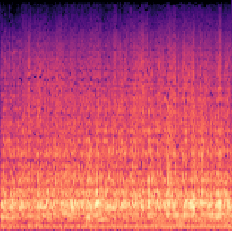
Sound class: Helicopter